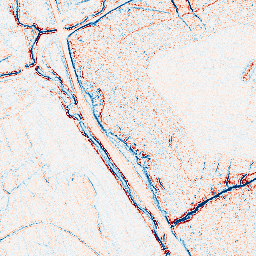
Category: edge_preserving
Decomposition family: bilateral
Decomposition parameters: d: 5
sigma_color: 150
sigma_space: 150
Upsampling method: sinc_blackman
Upsampling parameters: scale: 4
kernel_size: 16
Upsampling scale: 4